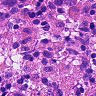
Metastatic tissue present: yes